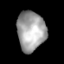
Tissue: lung
Cell type: Others
Senescence score: 0.2391
Nuclear area (px): 1094
Mean DAPI intensity: 163.239